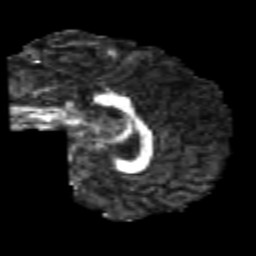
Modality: FA
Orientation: sagittal
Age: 21
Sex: male
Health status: healthy
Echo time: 0.074 s